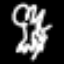
Label: frog